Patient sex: M
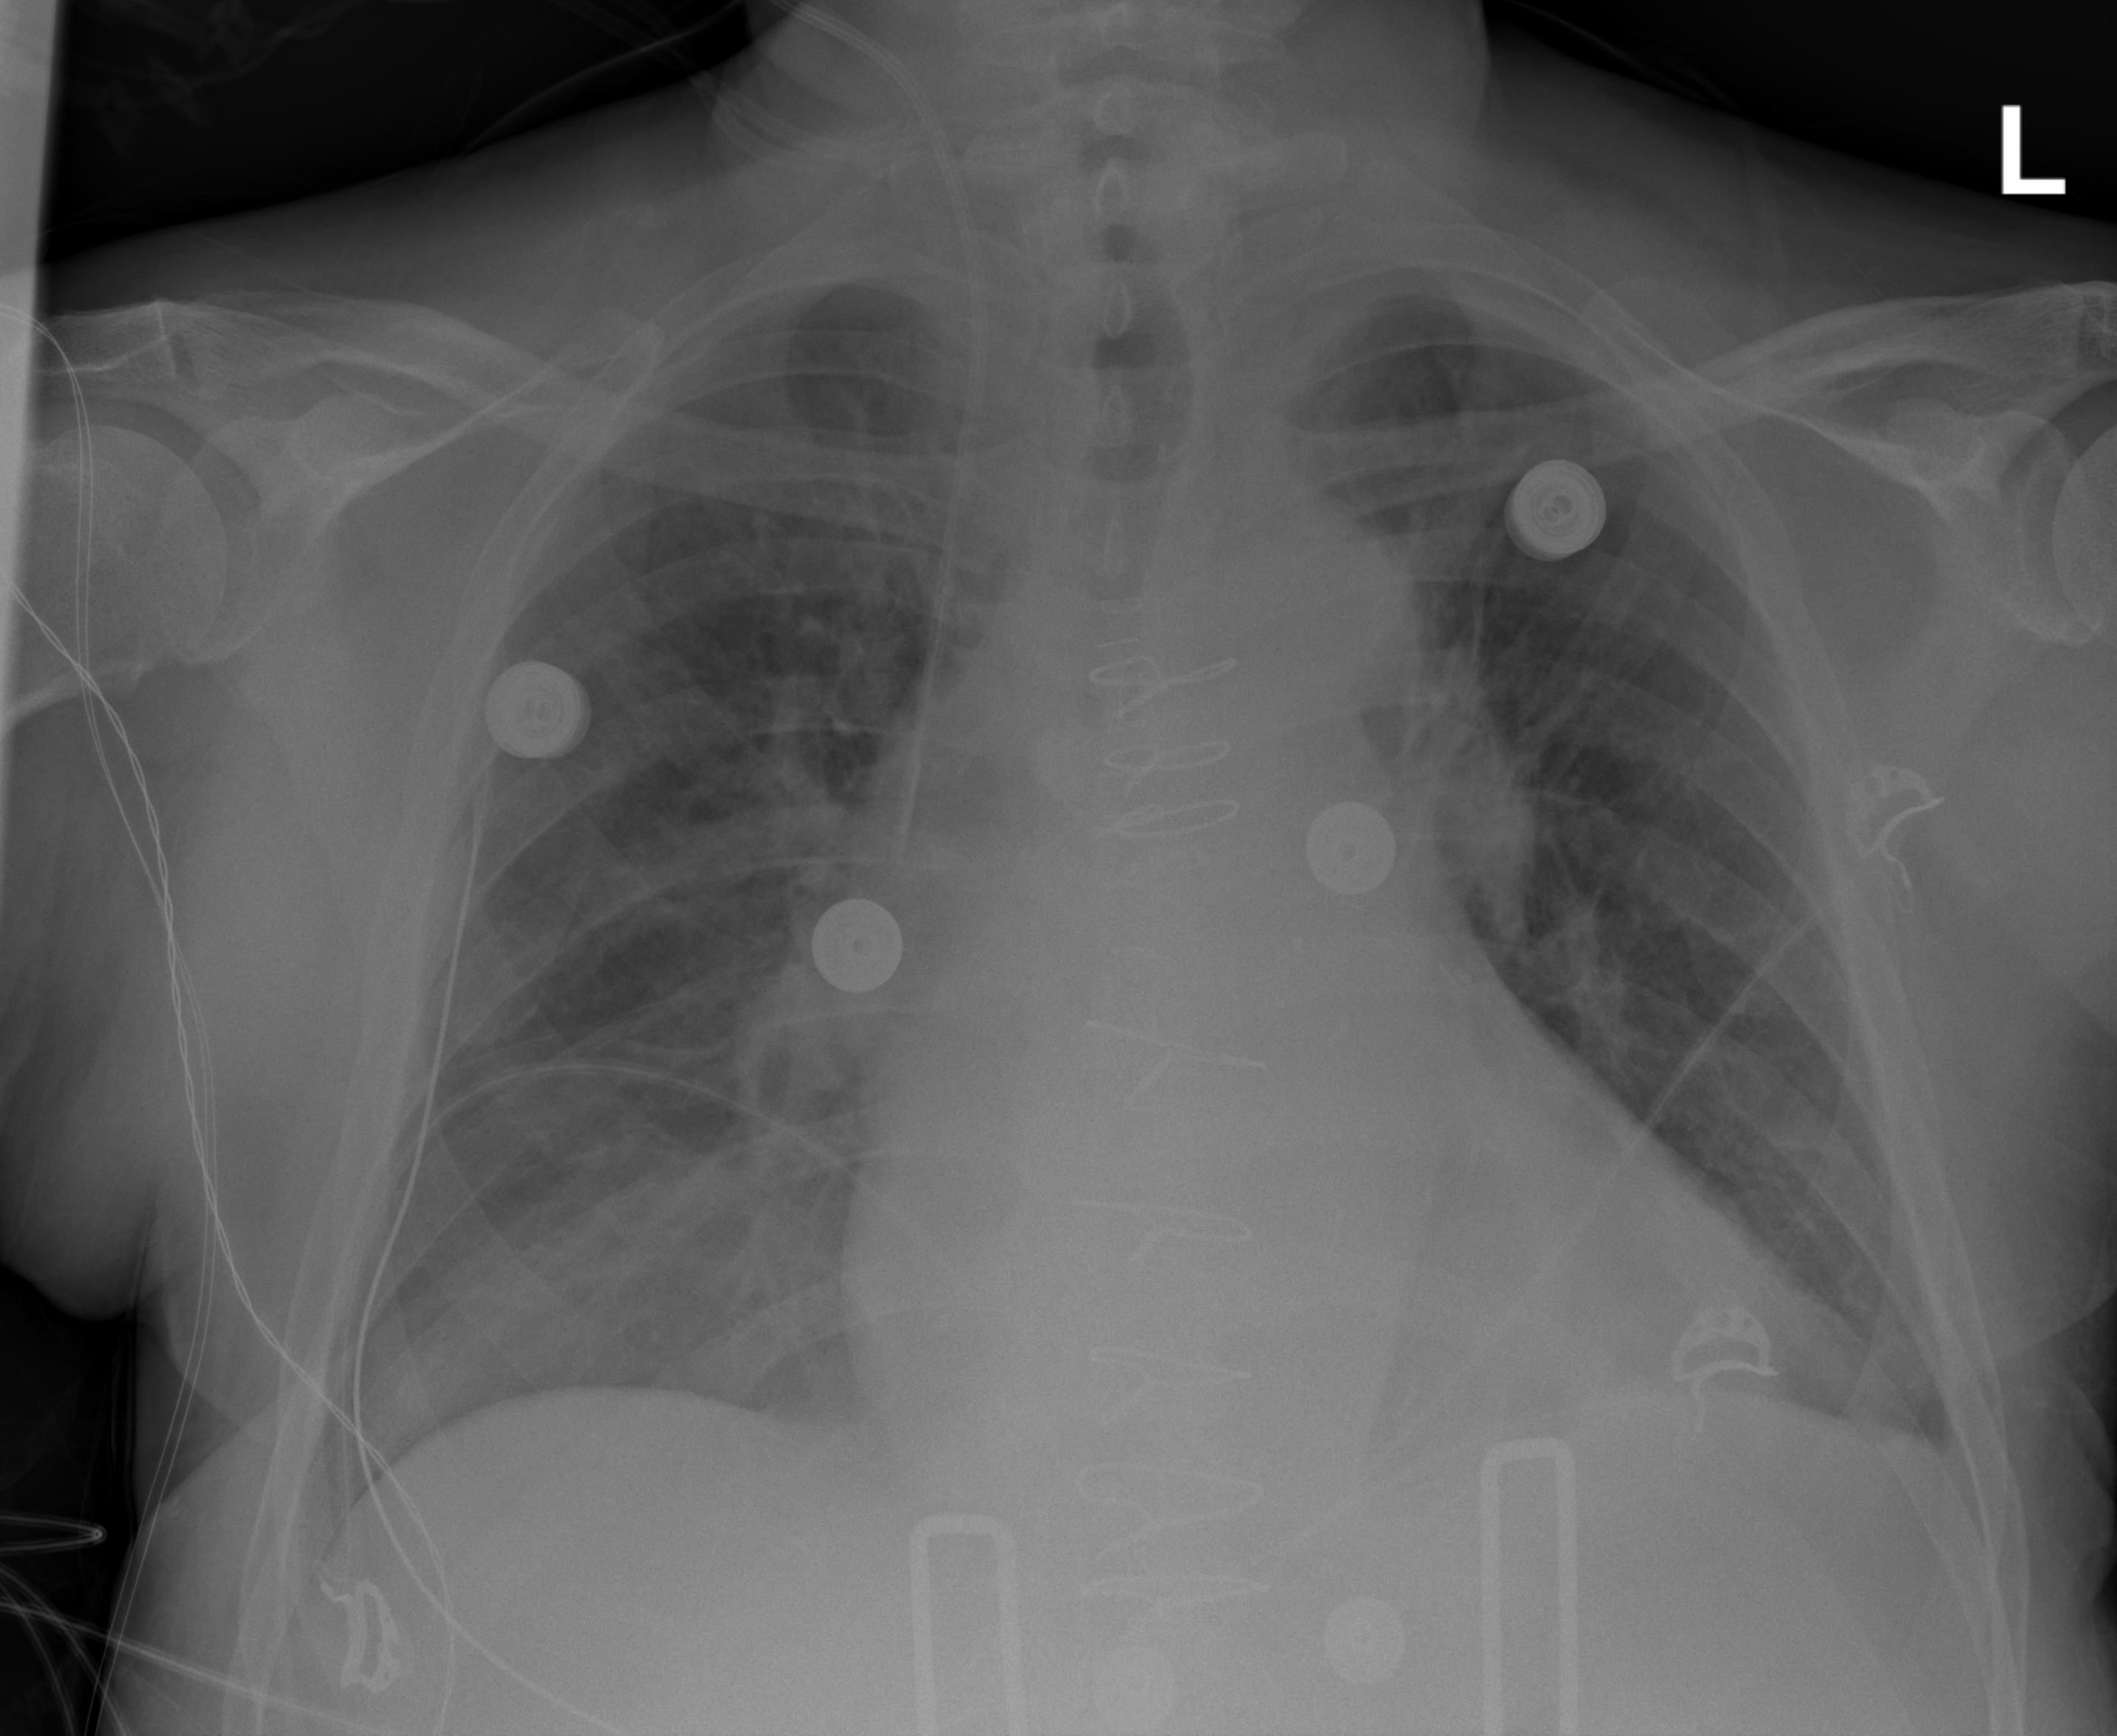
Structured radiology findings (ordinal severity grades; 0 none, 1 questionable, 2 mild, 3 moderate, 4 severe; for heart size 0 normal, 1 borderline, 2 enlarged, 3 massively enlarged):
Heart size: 1
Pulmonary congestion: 1
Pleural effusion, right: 2
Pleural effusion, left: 2
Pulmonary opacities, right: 0
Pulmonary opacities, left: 0
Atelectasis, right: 2
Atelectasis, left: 2